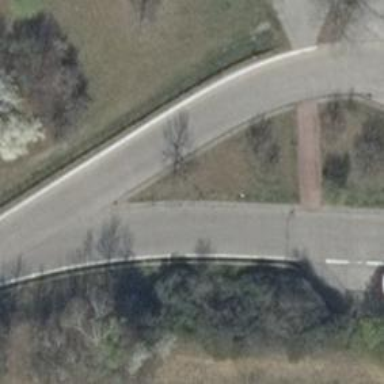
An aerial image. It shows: Asphalt parking aisle road.